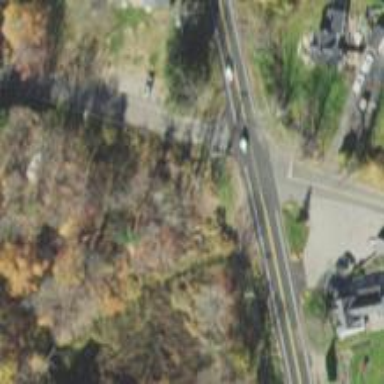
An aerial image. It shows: Road with stop sign.